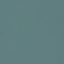
Land use / land cover: SeaLake